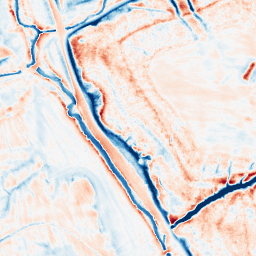
Category: edge_preserving
Decomposition family: anisotropic_diffusion
Decomposition parameters: iterations: 50
kappa: 50
gamma: 0.2
Upsampling method: bicubic
Upsampling parameters: scale: 2
Upsampling scale: 2